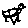
Label: bird